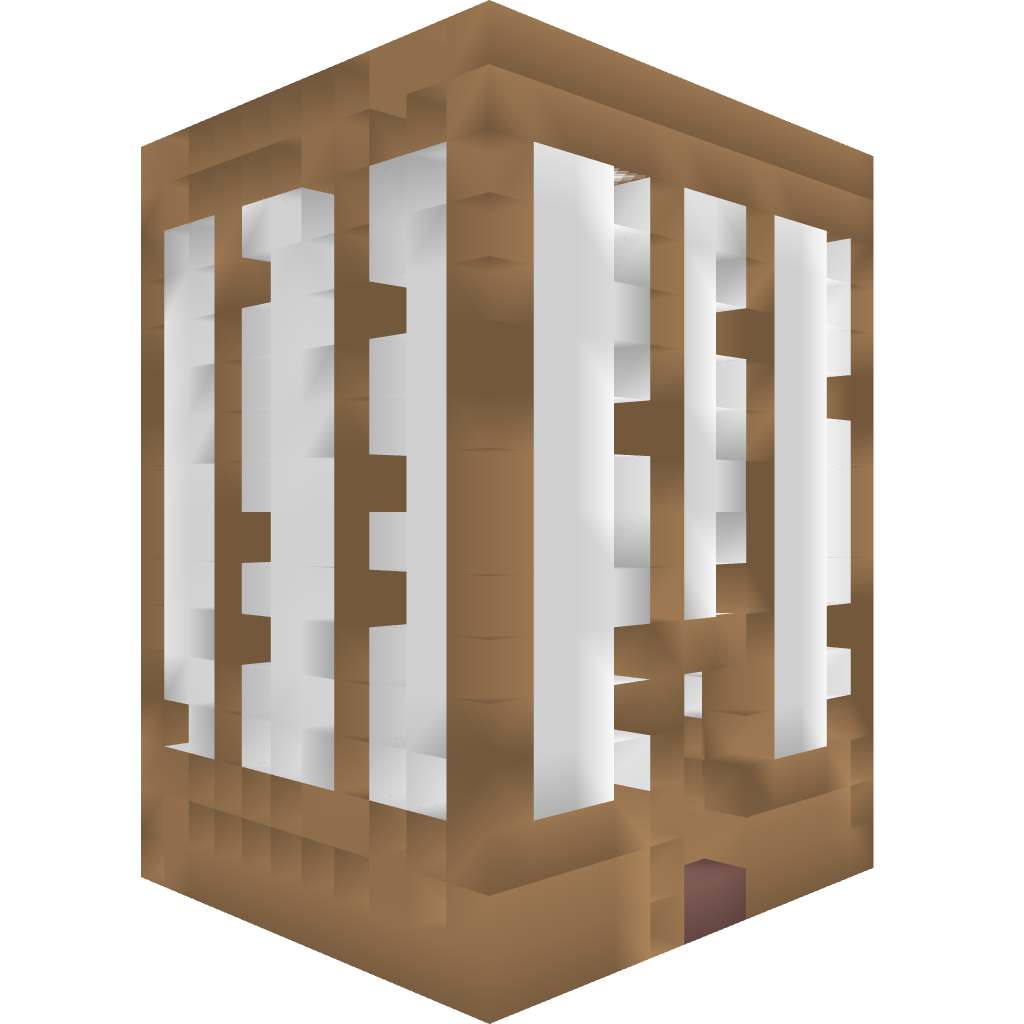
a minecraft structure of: Modern House bad low quality